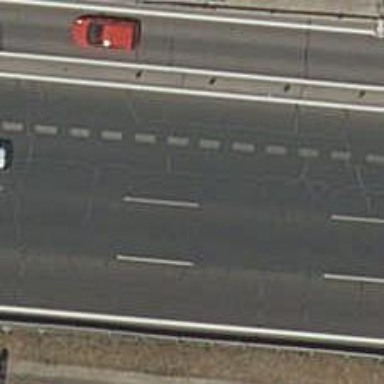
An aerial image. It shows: Motorway junction with exit.